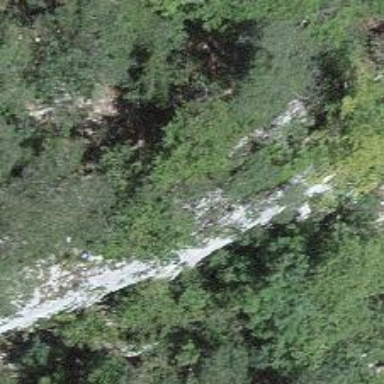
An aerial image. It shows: Cliff in nature.